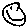
Label: smiley face